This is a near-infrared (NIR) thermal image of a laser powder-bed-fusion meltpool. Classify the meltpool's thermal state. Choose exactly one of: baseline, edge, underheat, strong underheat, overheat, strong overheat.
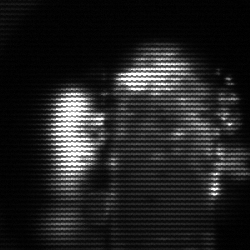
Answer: strong underheat